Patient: sex F, age 73
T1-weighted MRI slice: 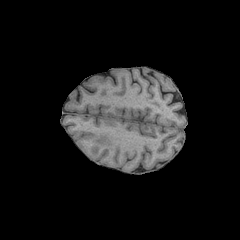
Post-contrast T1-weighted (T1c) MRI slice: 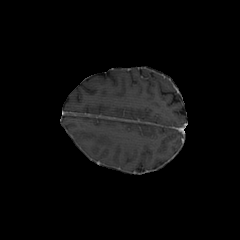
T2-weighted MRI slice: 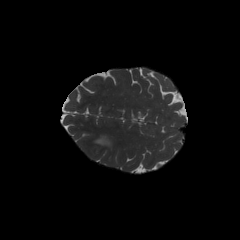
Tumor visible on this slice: yes
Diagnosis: Glioblastoma, IDH-wildtype
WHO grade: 4